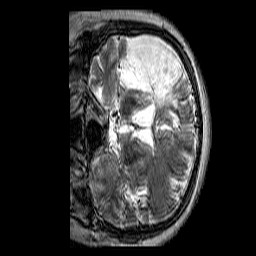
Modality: T2w
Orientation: coronal
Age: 54
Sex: female
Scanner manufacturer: siemens
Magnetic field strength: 3 T
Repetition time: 3.2 s
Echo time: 0.213 s